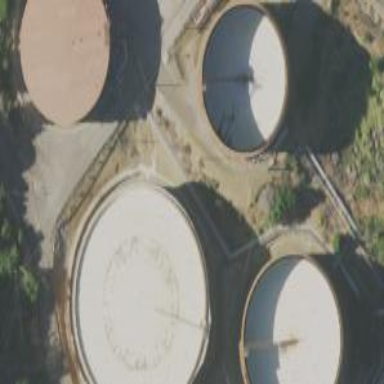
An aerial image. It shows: Storage tank building.